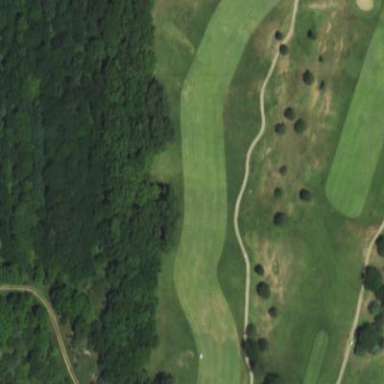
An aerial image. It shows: Area of rough grass used for golf.